Interaction volume radius: 10 \u00c5
Interaction volume height: 10 \u00c5
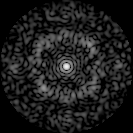
Disorder parameter: 0.7271